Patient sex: F
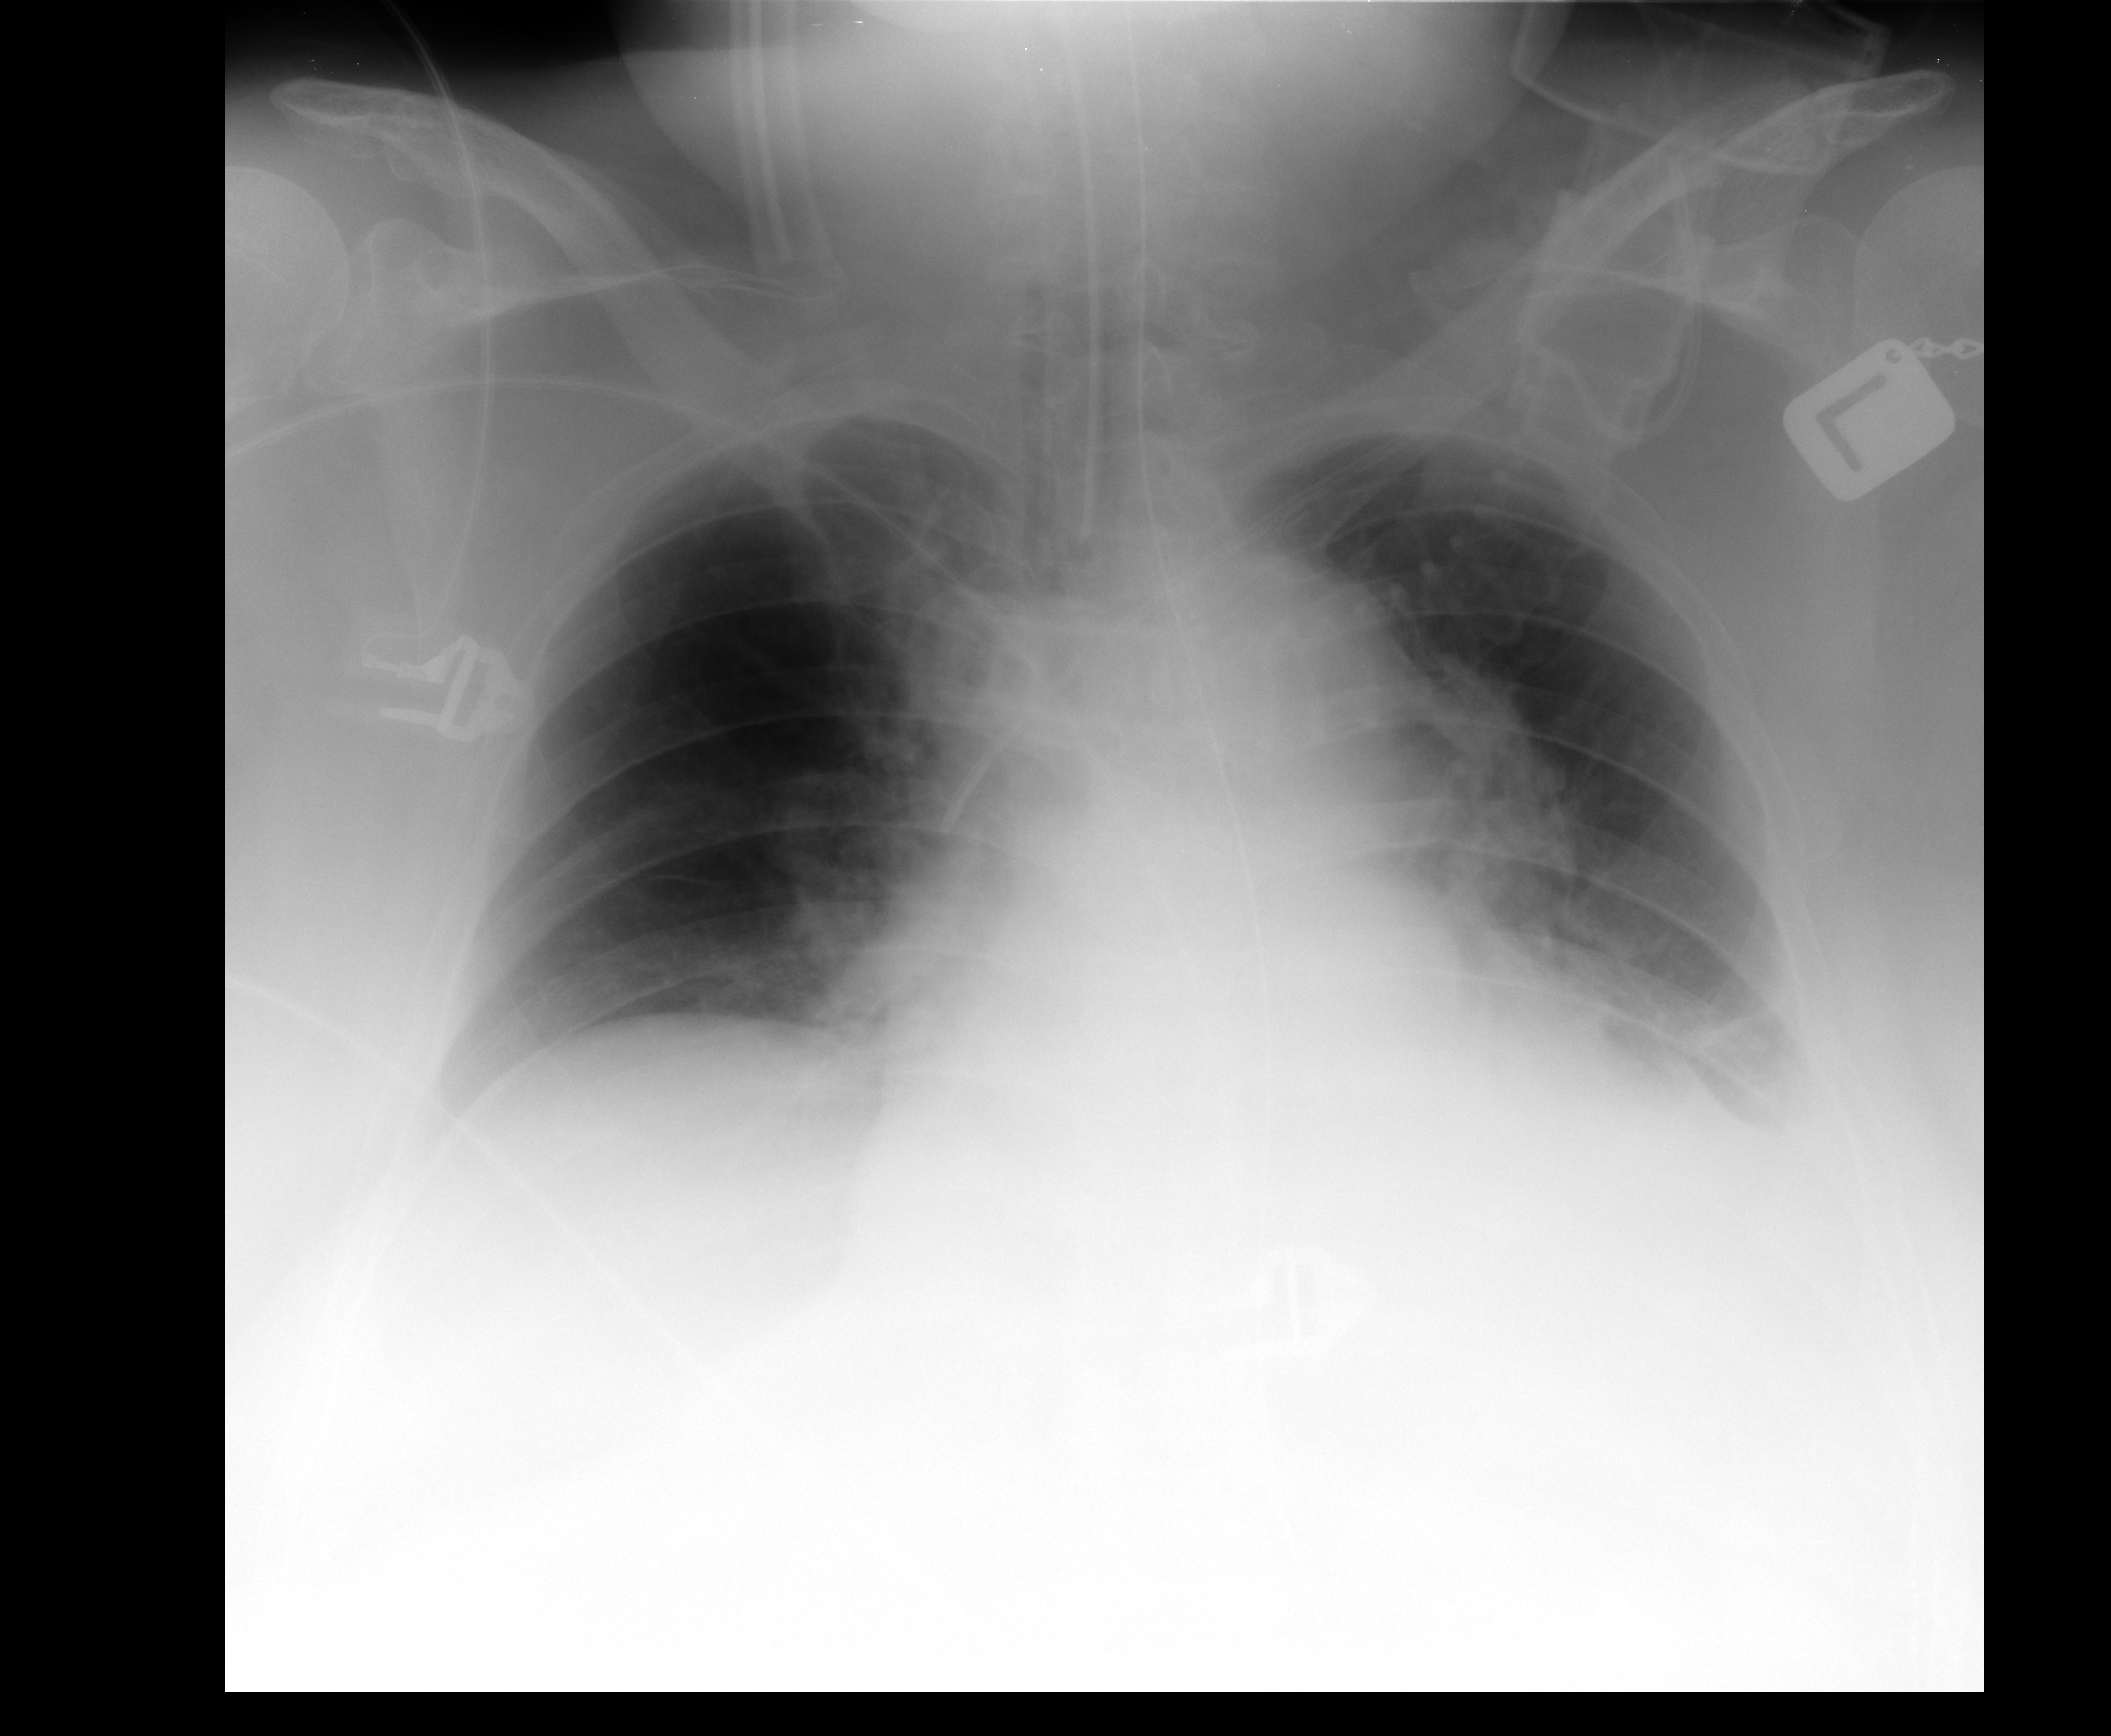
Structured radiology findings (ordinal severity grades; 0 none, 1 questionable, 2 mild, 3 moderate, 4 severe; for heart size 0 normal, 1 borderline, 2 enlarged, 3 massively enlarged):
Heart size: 0
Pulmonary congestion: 3
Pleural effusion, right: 1
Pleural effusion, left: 2
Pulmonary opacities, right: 0
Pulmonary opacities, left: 0
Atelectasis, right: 2
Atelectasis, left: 2